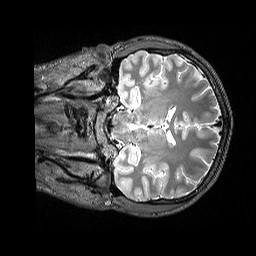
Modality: T2w
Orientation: coronal
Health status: healthy
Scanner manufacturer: siemens
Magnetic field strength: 3 T
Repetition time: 4.8 s
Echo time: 0.452 s